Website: macys
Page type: delivery-shipping
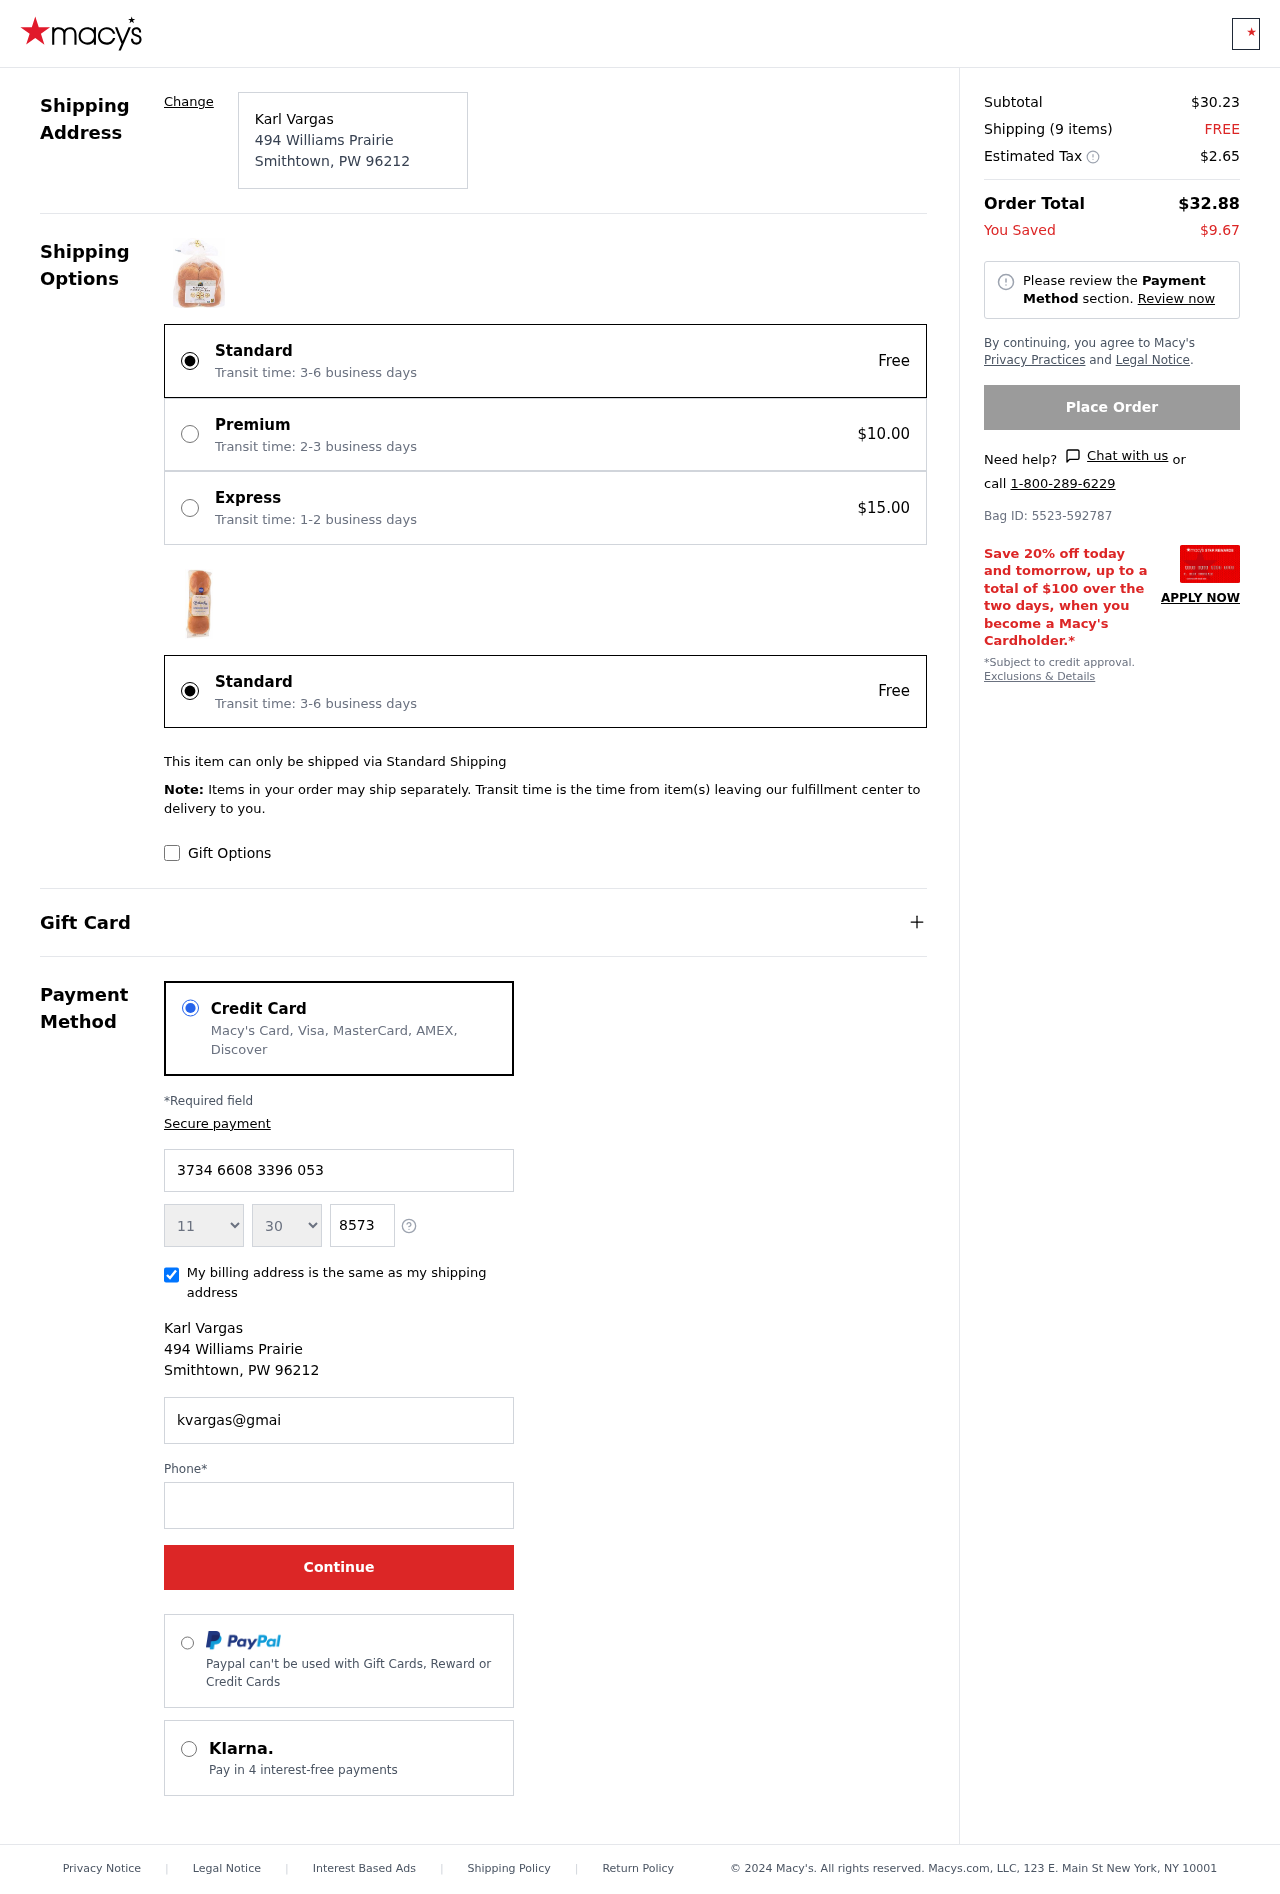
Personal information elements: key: PII_CARD_EXPIRY_MONTH
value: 11
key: PII_CARD_EXPIRY_YEAR
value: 30
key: PII_CITY
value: Smithtown
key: PII_CITY_STATE_ZIP
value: Smithtown, PW 96212
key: PII_FULLNAME
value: Karl Vargas
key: PII_POSTCODE
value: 96212
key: PII_STATE_ABBR
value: PW
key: PII_STREET
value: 494 Williams Prairie
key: PII_CARD_NUMBER
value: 3734 6608 3396 053
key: PII_CARD_CVV
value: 8573
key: PII_EMAIL
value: kvargas@gmail.com
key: PII_PHONE
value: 4247562822
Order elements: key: ORDER_SUBTOTAL
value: $30.23
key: ORDER_NUM_ITEMS
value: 9
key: ORDER_SHIPPING_COST
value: FREE
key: ORDER_TAX
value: $2.65
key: ORDER_TOTAL
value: $32.88
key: ORDER_SAVINGS
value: $9.67
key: ORDER_BAG_ID
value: Bag ID: 5523-592787